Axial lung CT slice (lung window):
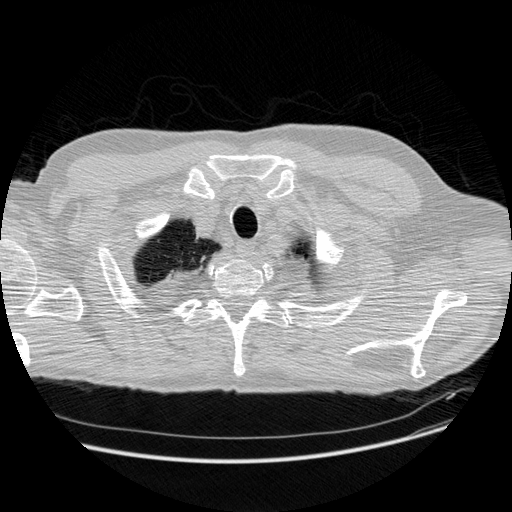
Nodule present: no